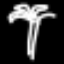
Label: palm tree